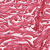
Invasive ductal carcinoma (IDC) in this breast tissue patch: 0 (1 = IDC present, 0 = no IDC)